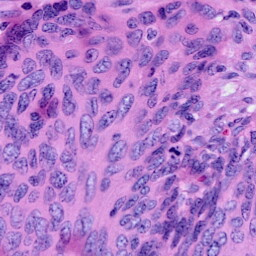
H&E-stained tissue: Cervix